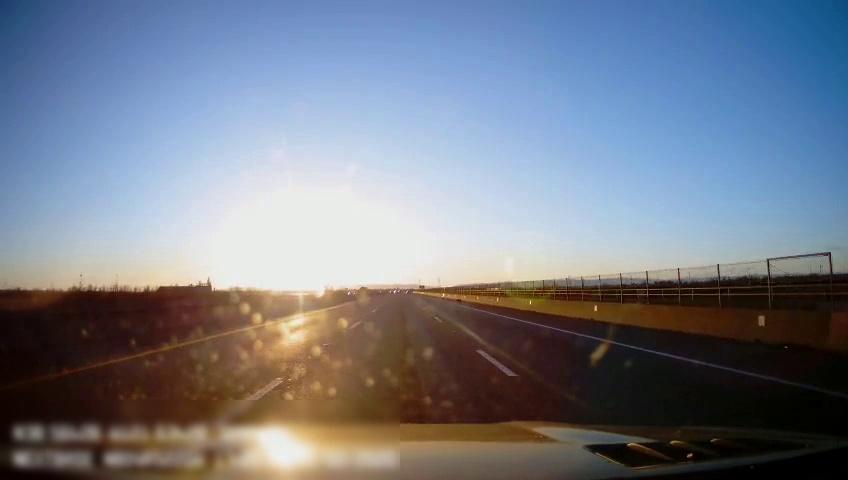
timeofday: Day
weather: Sunny
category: Drivable Space
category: Lanes | Alternate Lane
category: Lanes | Current Lane
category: Lanes | Current Lane
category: Lanes | Alternate Lane